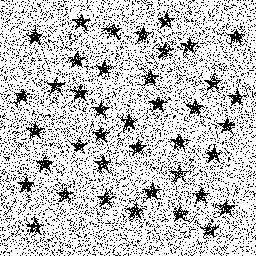
Squares: 0
Triangles: 0
Stars: 40
Total shapes: 40